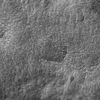
Atmospheric dust classification: not_dusty